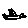
Label: bird